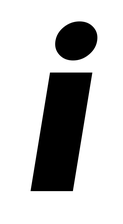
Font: Inter-Italic_Black_Italic